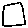
Label: square